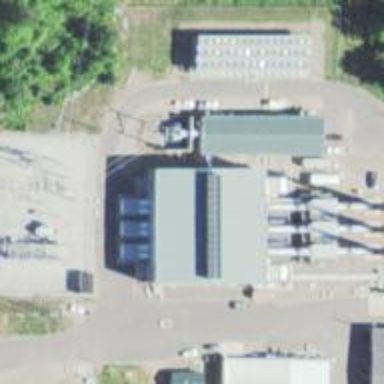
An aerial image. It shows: Gas-powered generator.